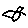
Label: bird